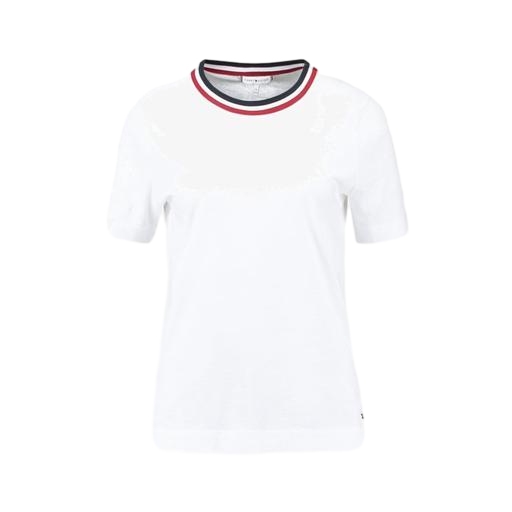
white classic ringer tee, molly ringer tee, white pima t-shirt only macy, white background